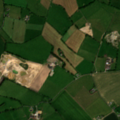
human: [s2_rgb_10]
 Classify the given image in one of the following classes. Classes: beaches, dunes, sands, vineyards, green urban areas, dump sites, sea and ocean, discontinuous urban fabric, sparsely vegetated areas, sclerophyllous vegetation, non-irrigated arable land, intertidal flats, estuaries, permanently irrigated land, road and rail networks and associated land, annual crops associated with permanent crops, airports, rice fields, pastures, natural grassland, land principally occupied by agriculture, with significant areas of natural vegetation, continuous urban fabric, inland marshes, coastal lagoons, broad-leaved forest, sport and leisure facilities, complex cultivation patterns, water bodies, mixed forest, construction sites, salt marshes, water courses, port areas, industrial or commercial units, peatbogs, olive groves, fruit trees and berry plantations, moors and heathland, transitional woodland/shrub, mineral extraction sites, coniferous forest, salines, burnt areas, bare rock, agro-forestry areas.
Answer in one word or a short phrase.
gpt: non-irrigated arable land, pastures